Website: macys
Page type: payment
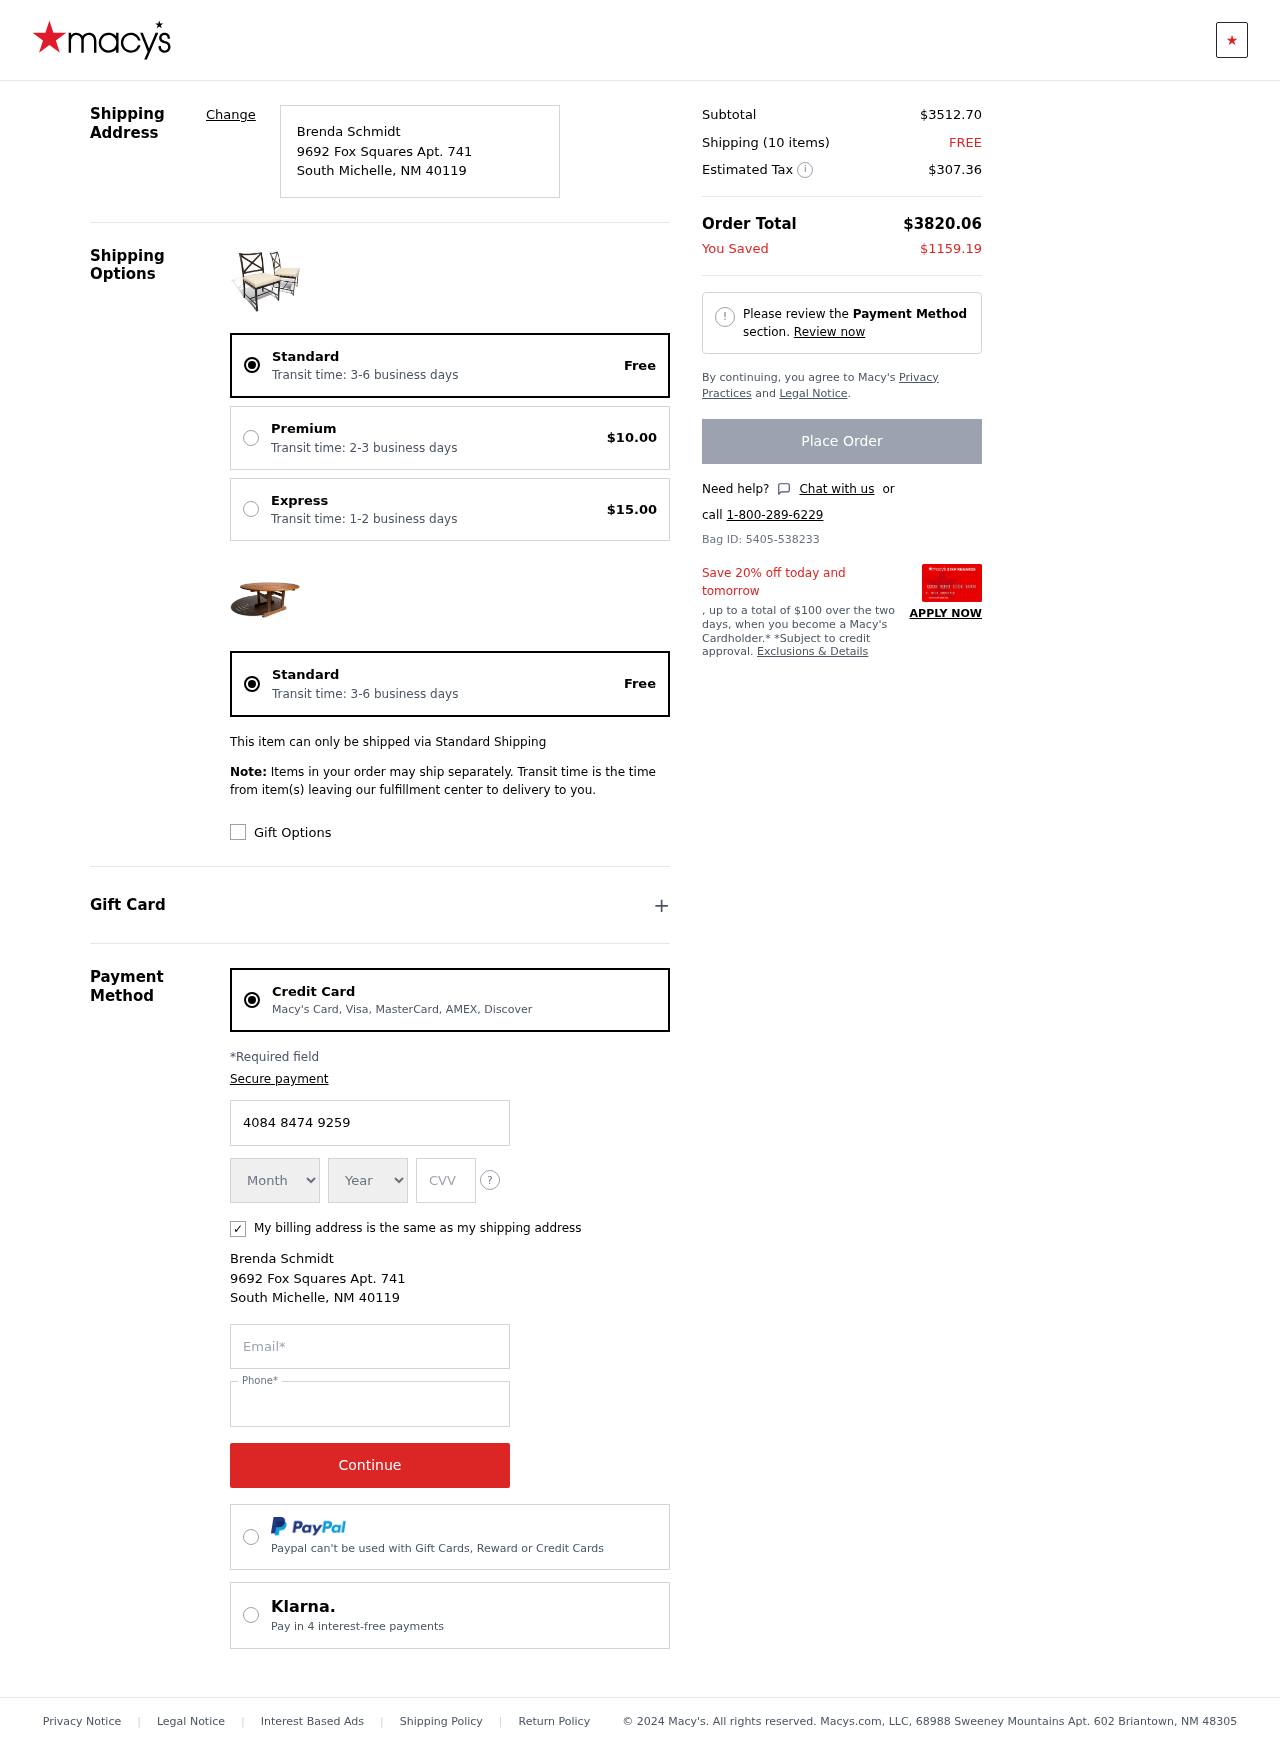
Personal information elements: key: PII_CARD_CVV
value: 972
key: PII_CARD_EXPIRY_MONTH
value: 06
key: PII_CARD_EXPIRY_YEAR
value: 29
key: PII_CARD_NUMBER
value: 4084 8474 9259 8912
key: PII_CITY
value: South Michelle
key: PII_EMAIL
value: brenda.schmidt@hotmail.com
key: PII_FULLNAME
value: Brenda Schmidt
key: PII_PHONE
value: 7907523486
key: PII_POSTCODE
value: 40119
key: PII_STATE_ABBR
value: NM
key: PII_STREET
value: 9692 Fox Squares Apt. 741
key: PII_FULLNAME2
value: Brenda Schmidt
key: PII_CITY2
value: South Michelle
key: PII_STATE_ABBR2
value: NM
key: PII_POSTCODE_FULL
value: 40119
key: PII_POSTCODE_NUMERIC
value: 40119
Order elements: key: ORDER_DELIVERY_DATE
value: Transit time: 3-6 business days
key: ORDER_SHIPPING_STANDARD
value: Free
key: ORDER_SHIPPING_PREMIUM
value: $10.00
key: ORDER_SHIPPING_EXPRESS
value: $15.00
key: ORDER_DELIVERY_DATE2
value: Transit time: 3-6 business days
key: ORDER_SHIPPING_STANDARD2
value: Free
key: ORDER_SUBTOTAL
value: $3512.70
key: ORDER_NUM_ITEMS
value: Shipping (10 items)
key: ORDER_SHIPPING_COST
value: FREE
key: ORDER_TAX
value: $307.36
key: ORDER_TOTAL
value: $3820.06
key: ORDER_SAVINGS
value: $1159.19
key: ORDER_ID
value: Bag ID: 5405-538233